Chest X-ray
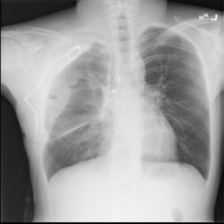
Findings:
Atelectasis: negative
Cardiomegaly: negative
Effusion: negative
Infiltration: negative
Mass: negative
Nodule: negative
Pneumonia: negative
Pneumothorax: negative
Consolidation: negative
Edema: negative
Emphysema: negative
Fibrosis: negative
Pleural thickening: negative
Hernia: negative